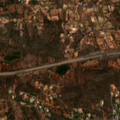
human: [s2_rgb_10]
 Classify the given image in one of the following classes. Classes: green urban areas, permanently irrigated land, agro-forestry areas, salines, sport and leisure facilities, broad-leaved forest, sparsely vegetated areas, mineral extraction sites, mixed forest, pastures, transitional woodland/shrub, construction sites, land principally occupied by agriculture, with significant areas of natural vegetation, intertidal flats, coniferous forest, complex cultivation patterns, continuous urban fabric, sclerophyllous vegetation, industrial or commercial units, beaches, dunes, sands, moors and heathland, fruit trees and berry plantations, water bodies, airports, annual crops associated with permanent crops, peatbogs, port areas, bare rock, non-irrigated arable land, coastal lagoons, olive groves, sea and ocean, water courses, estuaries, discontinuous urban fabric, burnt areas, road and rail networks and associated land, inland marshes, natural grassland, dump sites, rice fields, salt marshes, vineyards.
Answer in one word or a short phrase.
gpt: olive groves, annual crops associated with permanent crops, sclerophyllous vegetation